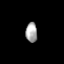
Tissue: prostate
Cell type: T cells
Senescence score: 0.6871
Nuclear area (px): 223
Mean DAPI intensity: 168.139